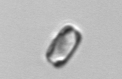
Label: Thalassiosira